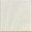
Piece: xx